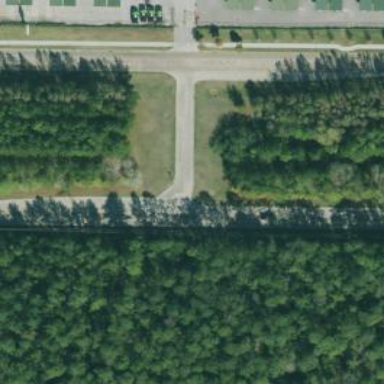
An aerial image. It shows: Trunk highway.